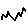
Label: zigzag